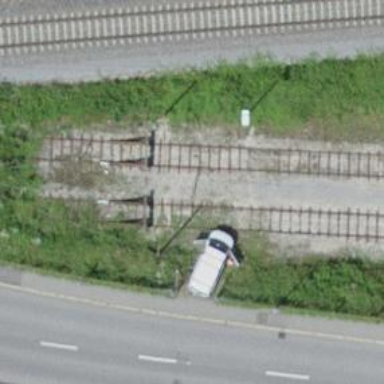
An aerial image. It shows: Railway buffer stop.